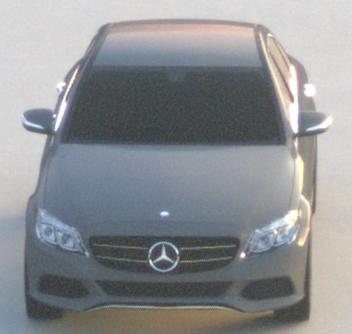
Make: Mercedes-Benz
Model: C 160
Detailed model: C-Class (205) Limousine
Model produced from: 2015/04
Model produced until: 2018/04
Doors: 4
Color: gray
Road condition: dry road
Daytime: dawn
Contrast: medium contrast